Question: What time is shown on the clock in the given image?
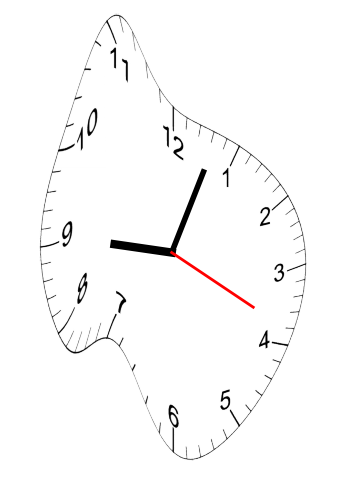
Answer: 09:03:19